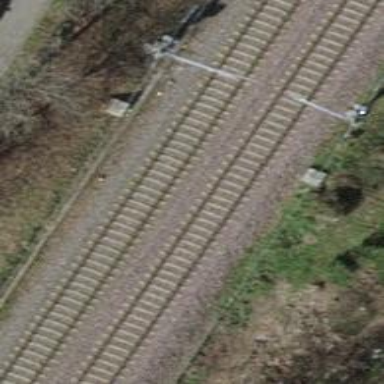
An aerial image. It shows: Milestone along the railway with catenary mast.